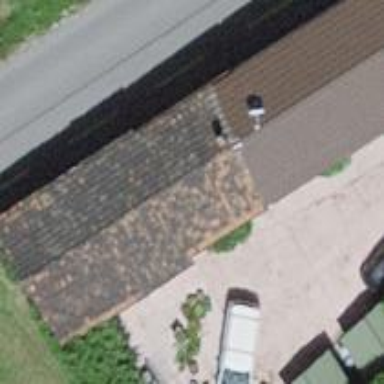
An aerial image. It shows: Shed.